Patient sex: F
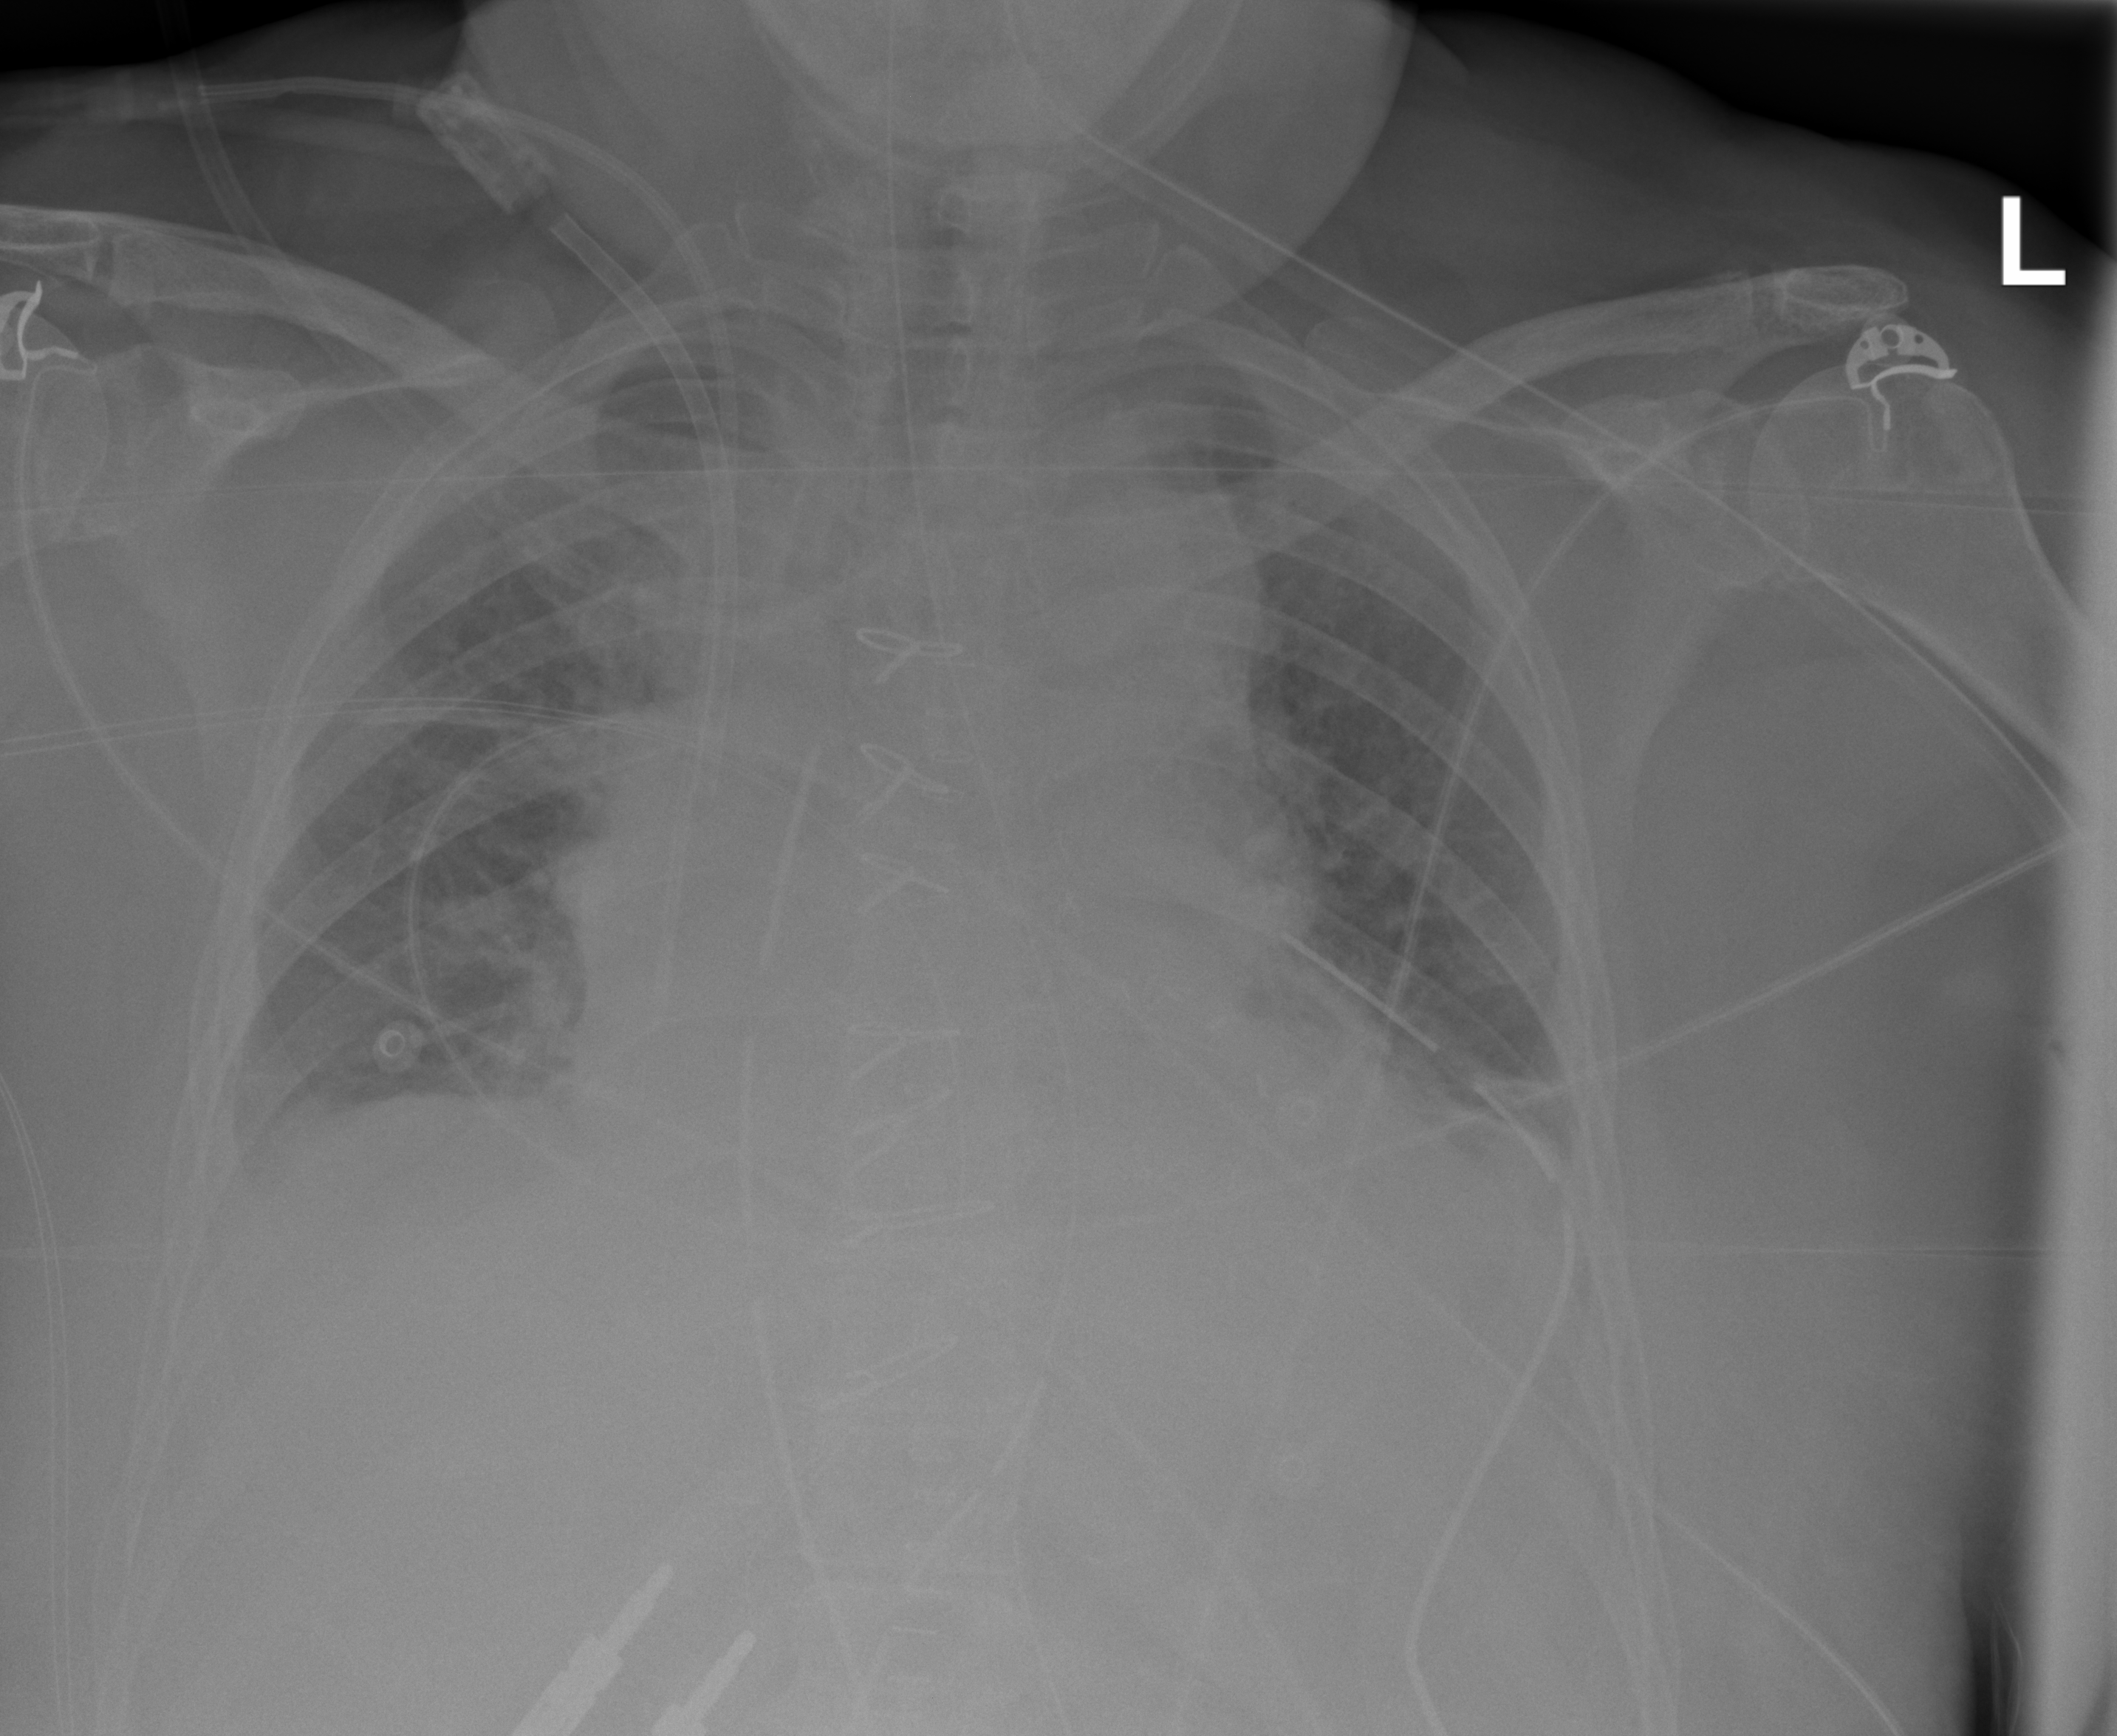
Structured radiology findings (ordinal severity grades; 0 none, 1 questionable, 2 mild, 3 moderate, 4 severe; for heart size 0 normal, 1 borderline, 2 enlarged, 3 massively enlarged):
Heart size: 2
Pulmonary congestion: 2
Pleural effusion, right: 2
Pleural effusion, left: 2
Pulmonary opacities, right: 1
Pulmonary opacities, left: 1
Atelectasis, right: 2
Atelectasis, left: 2